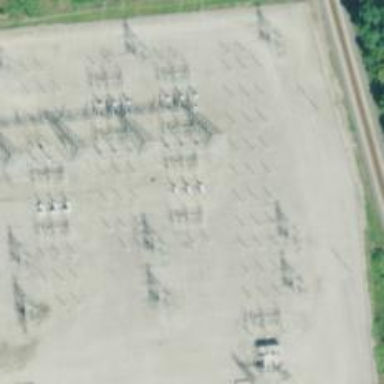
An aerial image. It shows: Switch used for power control.